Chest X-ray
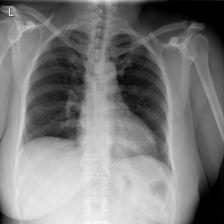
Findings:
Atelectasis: negative
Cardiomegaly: negative
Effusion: negative
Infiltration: negative
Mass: negative
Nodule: negative
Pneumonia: negative
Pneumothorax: negative
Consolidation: negative
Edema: negative
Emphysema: negative
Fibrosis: negative
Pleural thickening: negative
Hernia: negative